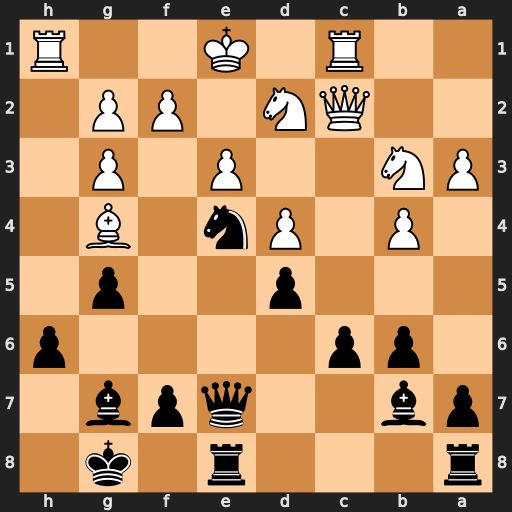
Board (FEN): r3r1k1/pb2qpb1/1pp4p/3p2p1/1P1Pn1B1/PN2P1P1/2QN1PP1/2R1K2R
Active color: b
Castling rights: K
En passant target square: -
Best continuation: Nxf2 O-O Nxg4